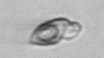
Label: Katodinium_or_Torodinium